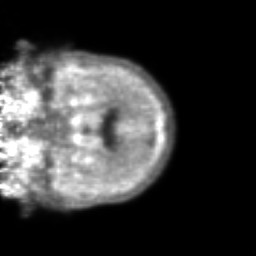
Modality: PET
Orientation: coronal
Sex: female
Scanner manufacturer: ge